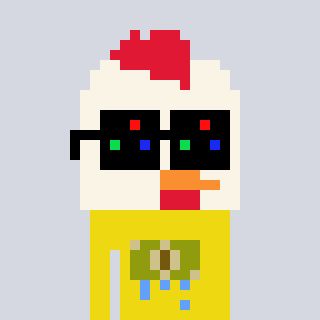
a pixel art character with square black sunglasses, a chicken-shaped head and a yellow-colored body on a cool background